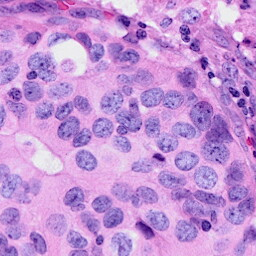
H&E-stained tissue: Breast